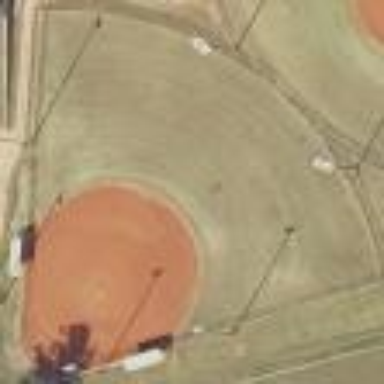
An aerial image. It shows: Baseball pitch for leisure land.